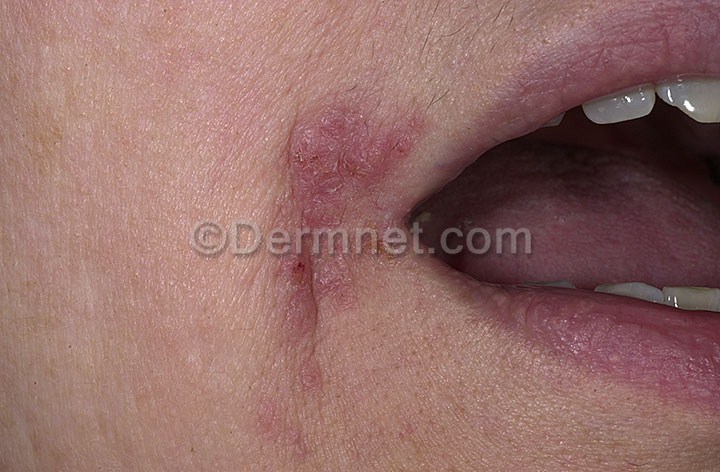
Disease: Tinea Ringworm Candidiasis and other Fungal Infections